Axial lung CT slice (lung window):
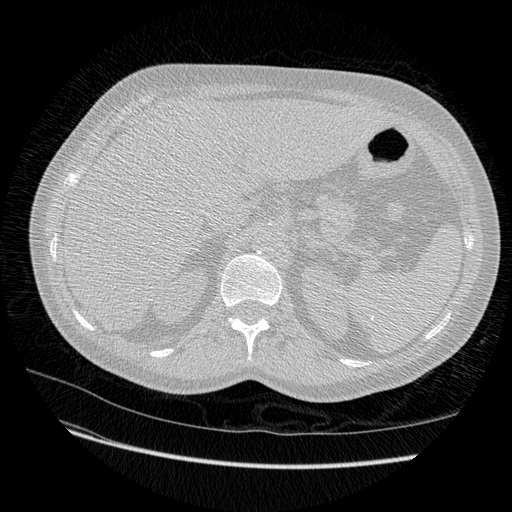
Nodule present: no